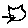
Label: cat